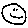
Label: smiley face